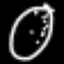
Label: clock